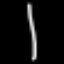
Label: line